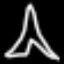
Label: The Eiffel Tower